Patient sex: M
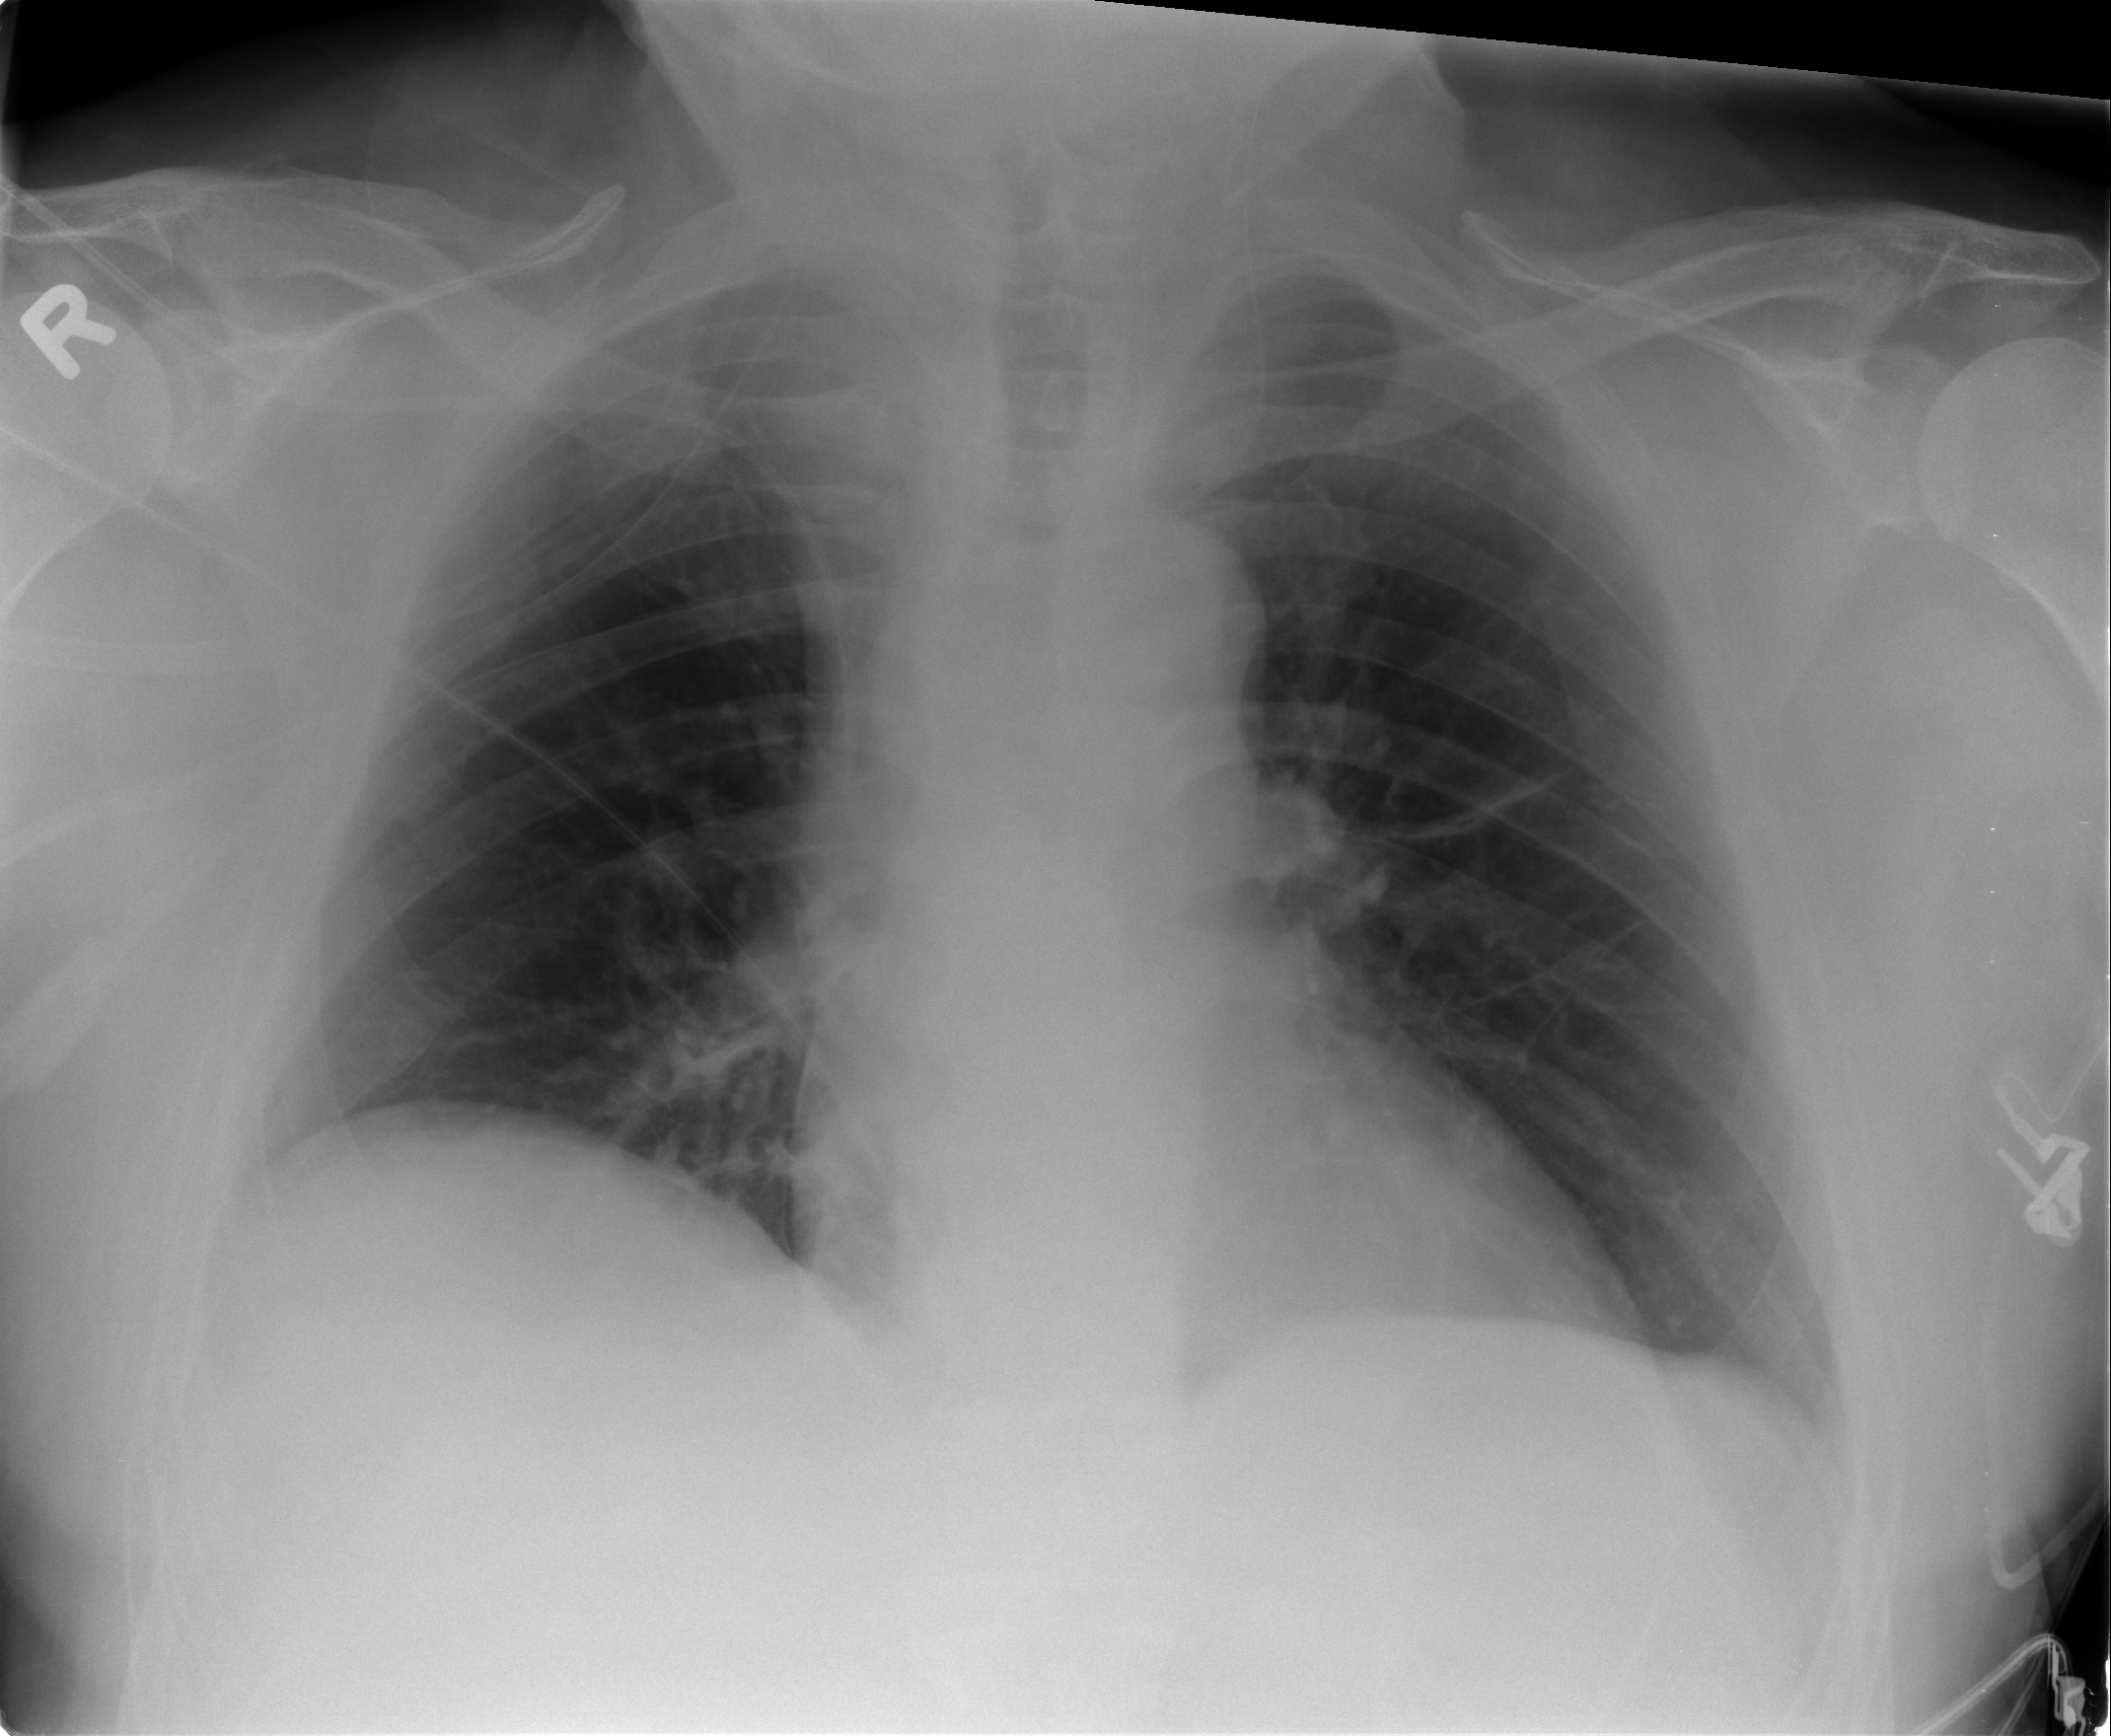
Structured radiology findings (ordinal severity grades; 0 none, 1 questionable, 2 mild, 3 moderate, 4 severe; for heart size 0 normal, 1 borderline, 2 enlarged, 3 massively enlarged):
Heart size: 0
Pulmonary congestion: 0
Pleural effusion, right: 0
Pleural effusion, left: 0
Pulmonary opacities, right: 0
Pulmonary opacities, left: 0
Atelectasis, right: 2
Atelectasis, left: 0